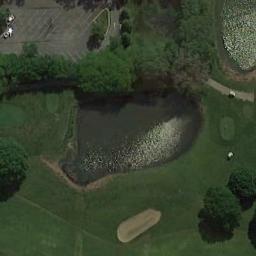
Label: golf_course